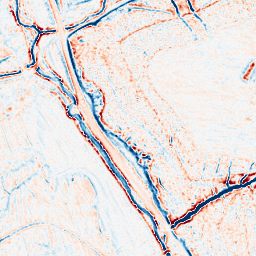
Category: edge_preserving
Decomposition family: bilateral
Decomposition parameters: d: 9
sigma_color: 100
sigma_space: 25
Upsampling method: bilinear
Upsampling parameters: scale: 8
Upsampling scale: 8